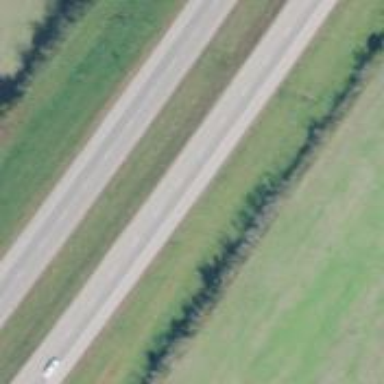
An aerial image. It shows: Trunk highway.